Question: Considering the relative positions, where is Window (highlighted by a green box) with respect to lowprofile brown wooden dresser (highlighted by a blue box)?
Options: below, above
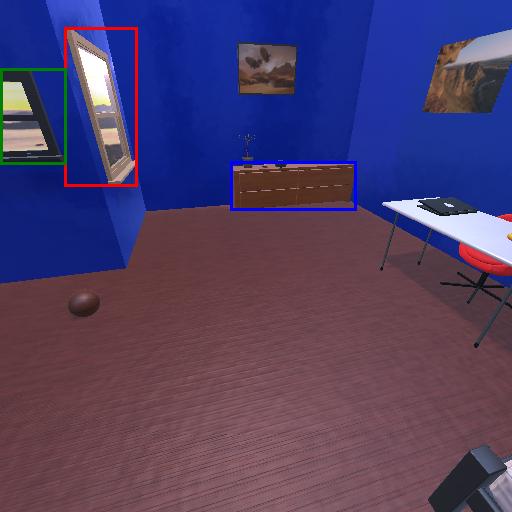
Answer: below